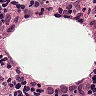
Metastatic tissue present: no